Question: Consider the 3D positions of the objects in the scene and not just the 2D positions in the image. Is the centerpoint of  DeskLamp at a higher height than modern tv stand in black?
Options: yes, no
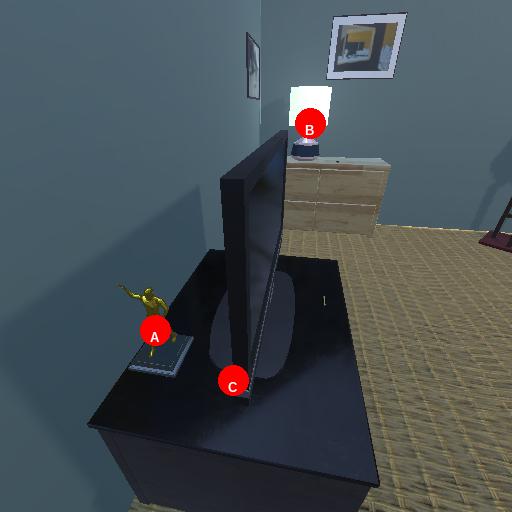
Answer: yes